【题型】解答题　【知识点】解析几何　【难度】easy
已知圆$x^2+y^2-2x+2y-3=0$和圆$x^2+y^2+4x-1=0$关于直线$l$对称，求直线$l$的方程.
【解答】
\vspace{8pt}
\noindent
\textbf{【答案】}$3x-y+1=0$

\vspace{3pt}
\noindent
\textbf{【难度】}0.85

\vspace{3pt}
\noindent
\textbf{【知识点】}由圆的一般方程确定圆心和半径、直线的点斜式方程及辨析

\vspace{3pt}
\noindent
\textbf{【分析】}不妨令两圆分别为圆A、圆B，将圆的方程化为标准式，即可得到圆心坐标与半径，则直线$l$即为线段$AB$的中垂线，求出$AB$的中点与$k_{AB}$，即可求出直线$l$的方程.

\vspace{5pt}
\noindent
\textbf{【详解】}不妨令$x^2+y^2-2x+2y-3=0$为圆A，

\noindent
圆$x^2+y^2+4x-1=0$为圆B，

\noindent
则圆A：$(x-1)^2+(y+1)^2=5$圆心为$A(1,-1)$，半径$r=\sqrt{5}$，

\noindent
圆B：$(x+2)^2+y^2=5$圆心为$B(-2,0)$，半径$r=\sqrt{5}$，

\noindent
则$AB$的中点为$C\left(-\dfrac{1}{2},-\dfrac{1}{2}\right)$，且$k_{AB}=\dfrac{-1-0}{1-(-2)}=-\dfrac{1}{3}$，则$k_l=-\dfrac{1}{k_{AB}}=3$，

\noindent
所以线段$AB$的中垂线为$y+\dfrac{1}{2}=3\left(x+\dfrac{1}{2}\right)$，即$3x-y+1=0$，

\noindent
故直线$l$的方程为$3x-y+1=0$.

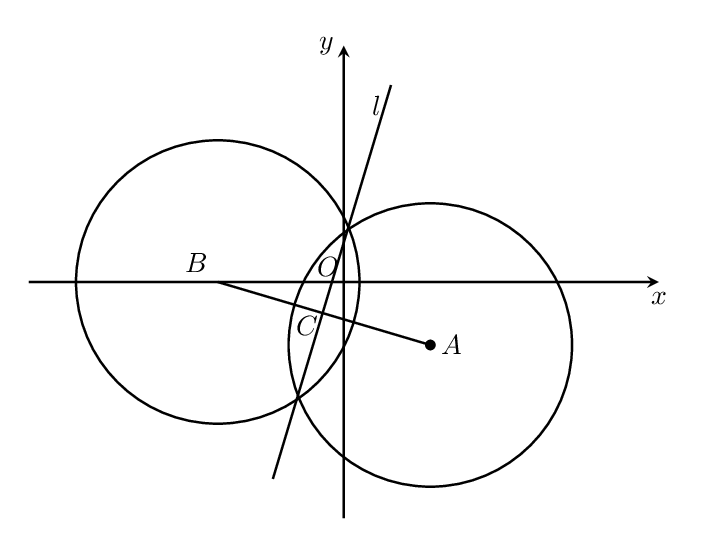